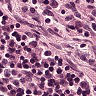
Metastatic tissue present: no